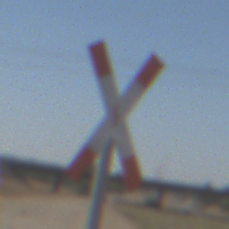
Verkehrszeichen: Andreaskreuz
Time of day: Midday
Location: Outdoor (RoadRail)
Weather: Clear
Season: Summer
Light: Natural